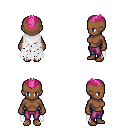
a pixel art fantasy rpg character, female body template, human, dark skin, white tattered cape, magenta pants, pink short mohawk hairstyle, four views (front, back, left, right), 2x2 character sprite sheet, small pixel art, hard edges, no anti-aliasing